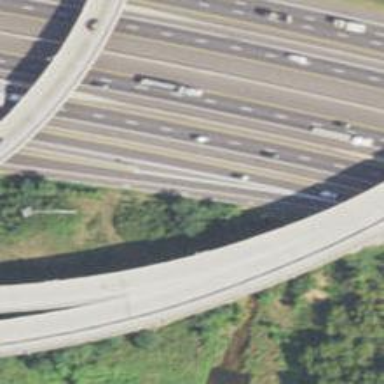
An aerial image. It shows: Asphalt motorway link.